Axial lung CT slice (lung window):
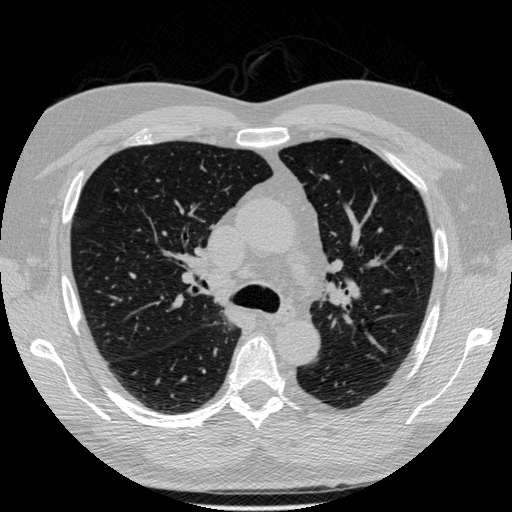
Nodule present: no